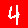
Digit: 4